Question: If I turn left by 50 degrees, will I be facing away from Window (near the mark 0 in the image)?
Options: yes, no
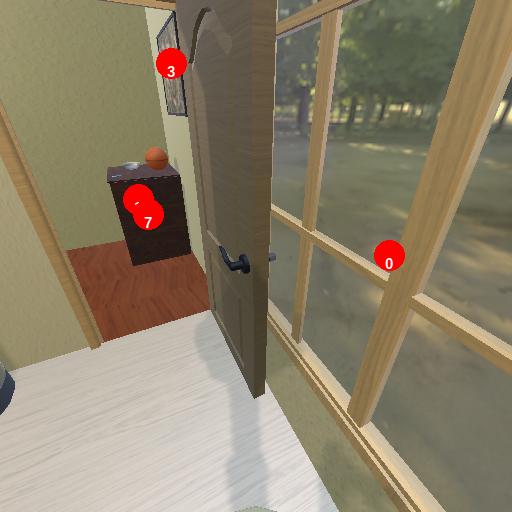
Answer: yes